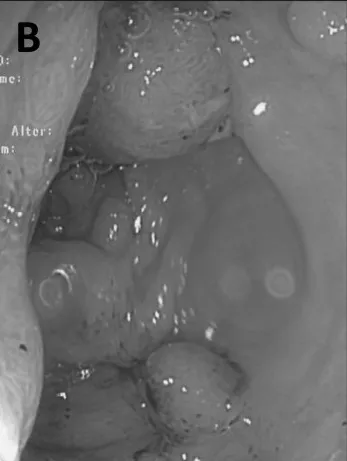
Clinical presentation of the patient. Colonoscopy image showing multiple polyps in a section of the left hemicolon (b).
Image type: endoscopy (gi_endoscopy)